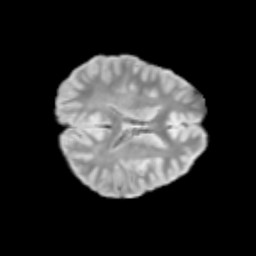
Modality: T2w
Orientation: axial
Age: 11
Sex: female
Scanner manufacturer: siemens
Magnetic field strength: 3 T
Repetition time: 3.8 s
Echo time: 0.07 s